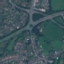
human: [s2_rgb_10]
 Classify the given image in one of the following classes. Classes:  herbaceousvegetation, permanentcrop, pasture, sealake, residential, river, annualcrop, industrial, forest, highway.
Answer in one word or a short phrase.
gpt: Highway